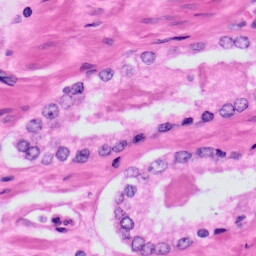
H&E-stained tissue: Prostate